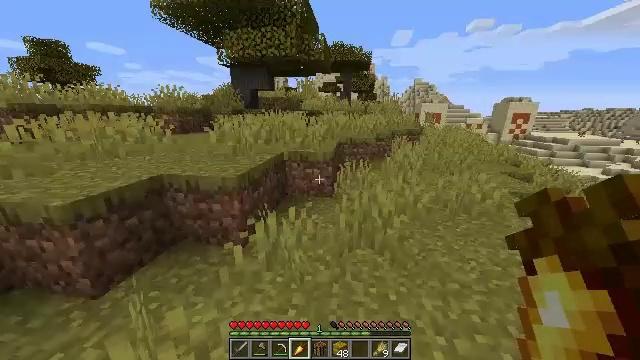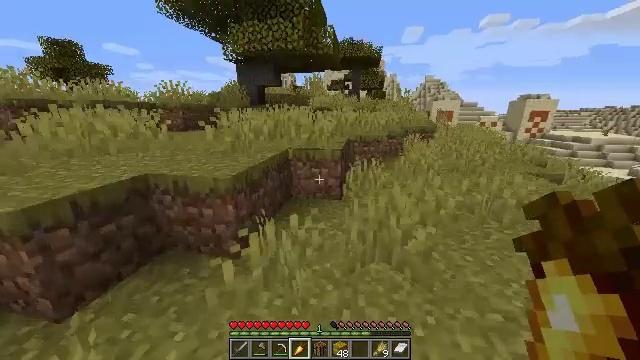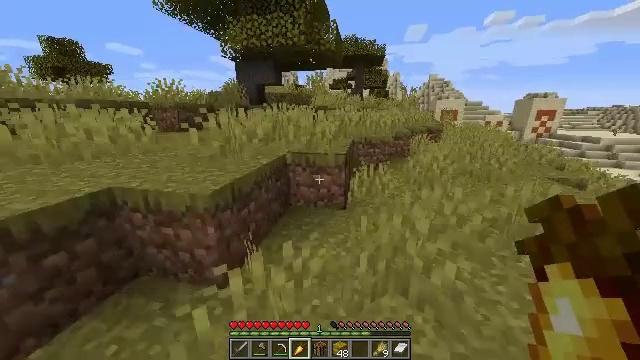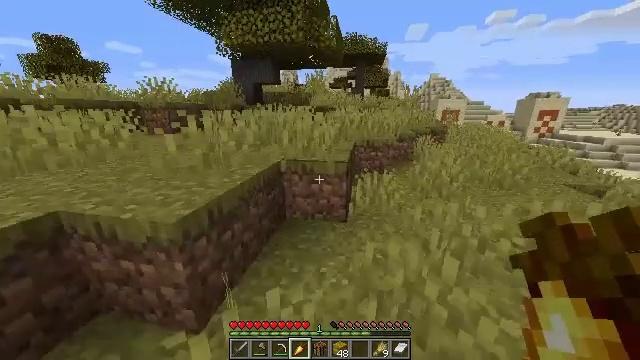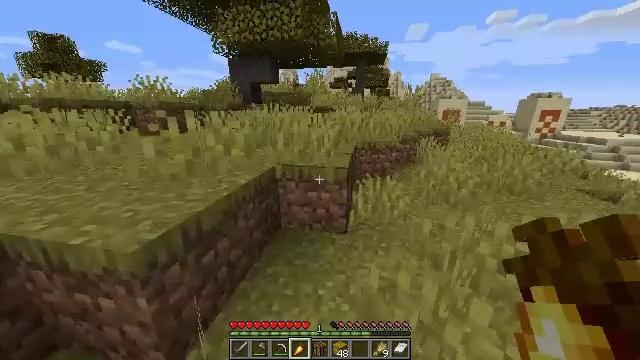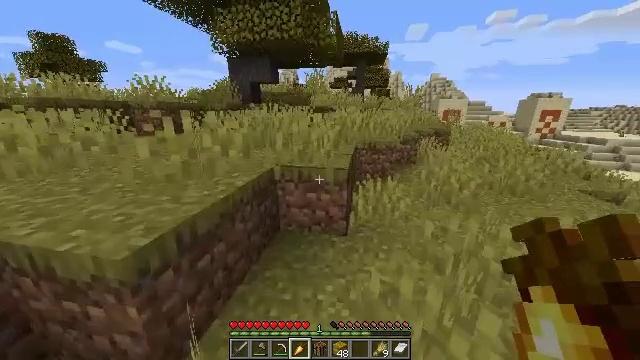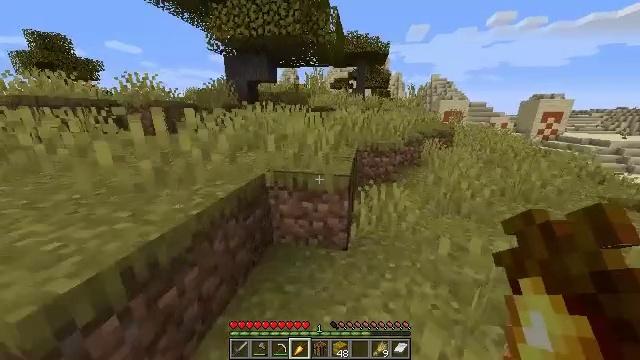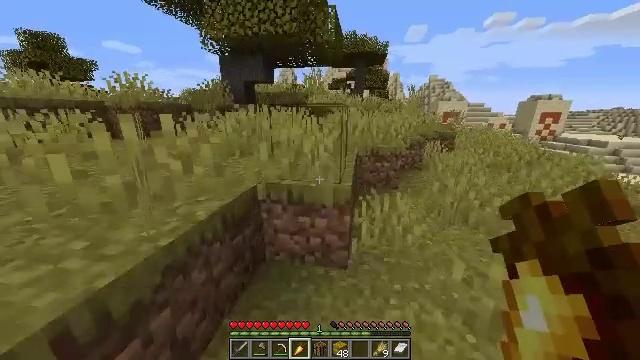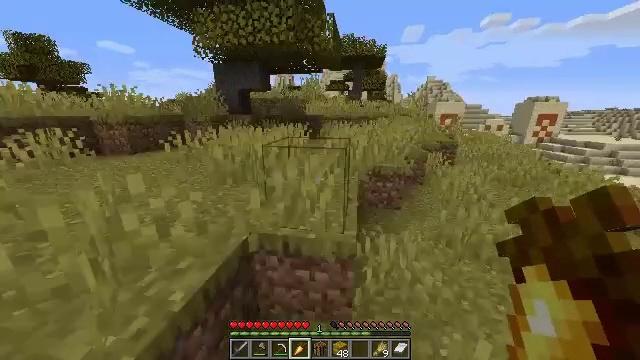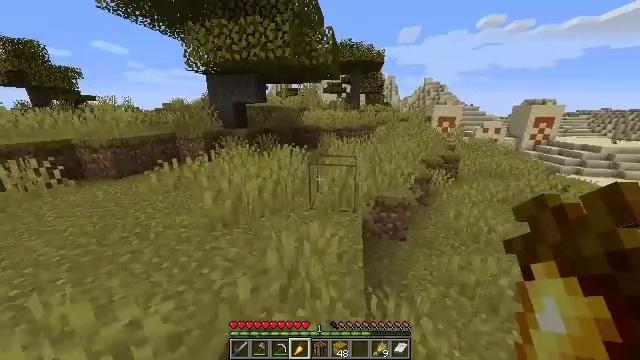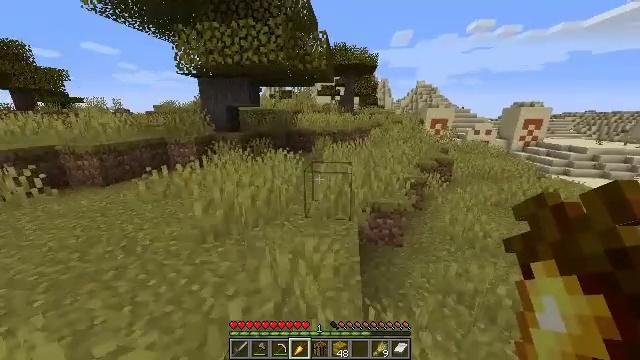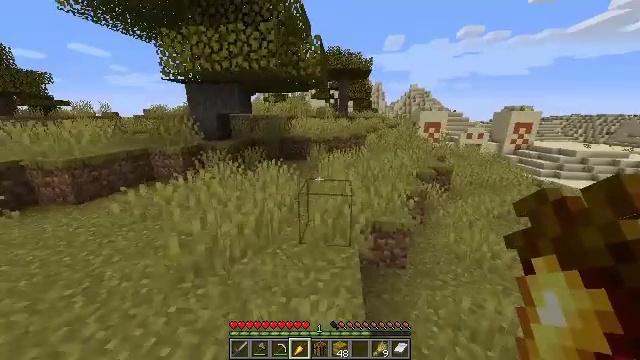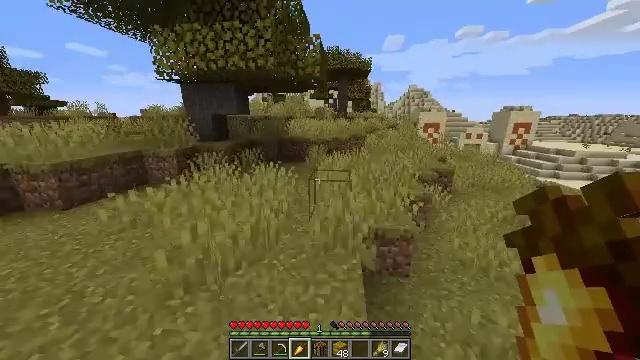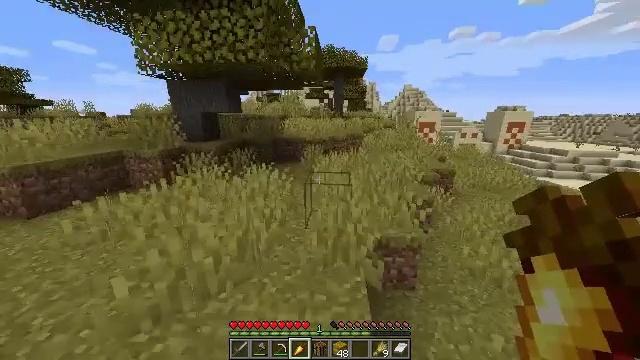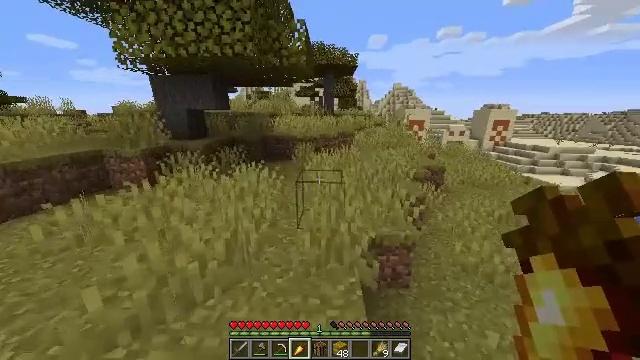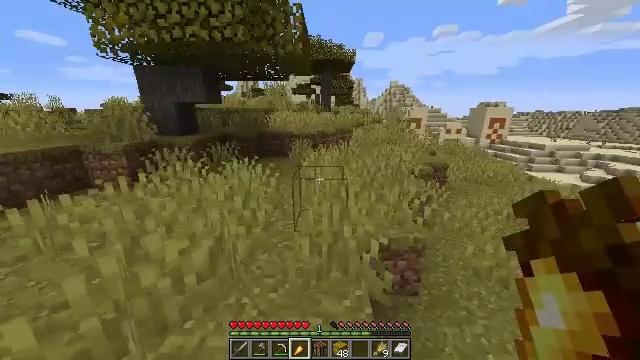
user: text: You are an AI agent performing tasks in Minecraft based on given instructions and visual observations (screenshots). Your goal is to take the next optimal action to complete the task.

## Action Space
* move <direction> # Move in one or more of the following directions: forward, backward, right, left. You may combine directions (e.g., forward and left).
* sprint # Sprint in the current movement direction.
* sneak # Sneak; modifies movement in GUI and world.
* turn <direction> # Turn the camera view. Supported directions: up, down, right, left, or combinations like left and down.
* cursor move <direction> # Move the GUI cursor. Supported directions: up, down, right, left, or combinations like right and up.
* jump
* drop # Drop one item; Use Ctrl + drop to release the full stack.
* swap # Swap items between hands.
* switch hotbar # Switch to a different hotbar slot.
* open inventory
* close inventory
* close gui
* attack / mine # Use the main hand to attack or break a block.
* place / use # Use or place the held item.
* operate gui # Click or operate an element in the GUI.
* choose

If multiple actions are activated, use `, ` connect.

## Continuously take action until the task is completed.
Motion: motion action
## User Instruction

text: Gather orange terracotta blocks.
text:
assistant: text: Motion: move forward, turn left
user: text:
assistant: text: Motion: move forward
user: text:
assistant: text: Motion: move forward
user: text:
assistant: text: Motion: move forward
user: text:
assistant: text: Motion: move forward
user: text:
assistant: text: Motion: move forward
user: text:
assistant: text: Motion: move forward, jump
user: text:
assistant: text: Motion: move forward, jump
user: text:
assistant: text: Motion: move forward, jump
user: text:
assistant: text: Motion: move forward, turn right, jump
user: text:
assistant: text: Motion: move forward, turn right, jump
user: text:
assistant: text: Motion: move forward, jump
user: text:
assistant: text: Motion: move forward, turn right
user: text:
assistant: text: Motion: move forward, turn right
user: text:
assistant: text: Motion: move forward, jump
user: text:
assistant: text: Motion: move forward, jump
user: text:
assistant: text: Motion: move forward, jump
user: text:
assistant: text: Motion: move forward and move right, jump
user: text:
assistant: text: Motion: move forward and move right, jump
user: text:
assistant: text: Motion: move forward and move right, jump
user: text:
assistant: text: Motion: move forward and move right, jump
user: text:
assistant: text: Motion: move forward and move right, jump
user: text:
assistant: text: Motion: move forward and move right, jump
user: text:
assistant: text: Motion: move forward and move right, jump
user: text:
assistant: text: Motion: move forward and move right, jump
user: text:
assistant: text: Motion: move forward and move right, turn down, jump
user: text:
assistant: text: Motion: move forward and move right, jump
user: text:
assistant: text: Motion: move forward and move right, jump
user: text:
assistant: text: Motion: move forward, jump
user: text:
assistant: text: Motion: move forward, jump